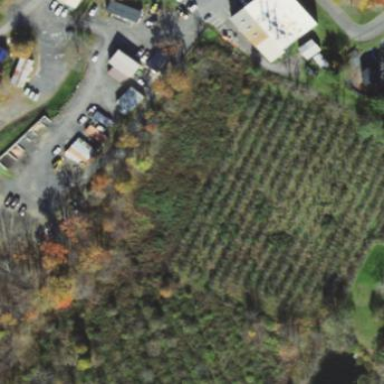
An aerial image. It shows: Orchard.